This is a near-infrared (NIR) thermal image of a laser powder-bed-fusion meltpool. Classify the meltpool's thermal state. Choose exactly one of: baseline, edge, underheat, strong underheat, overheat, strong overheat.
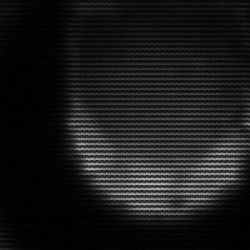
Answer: edge